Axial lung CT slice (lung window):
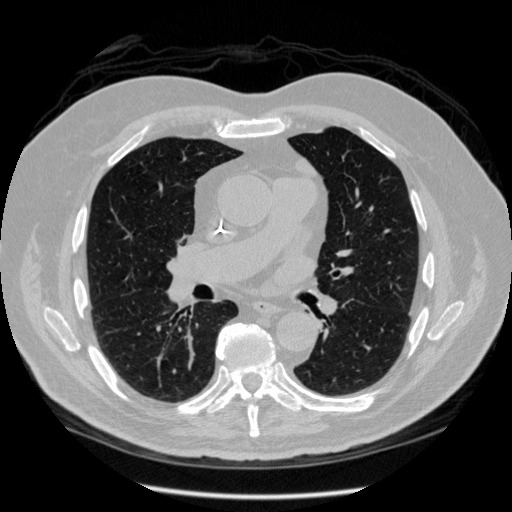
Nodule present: no